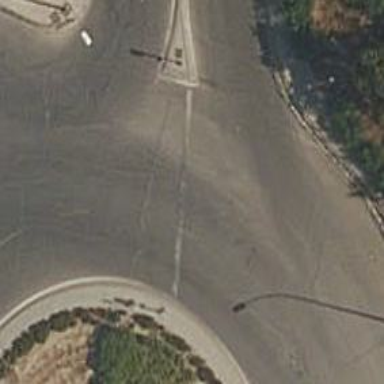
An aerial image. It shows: Road with traffic signals.